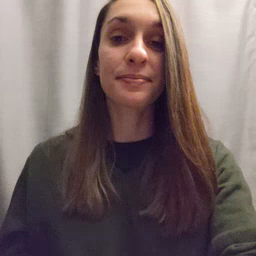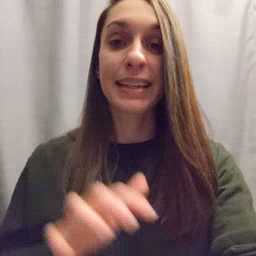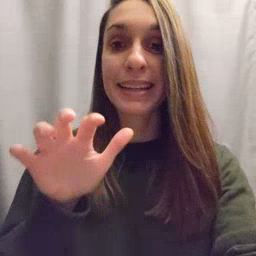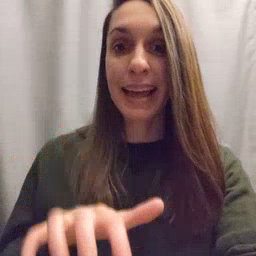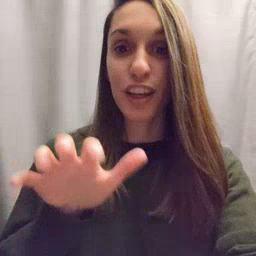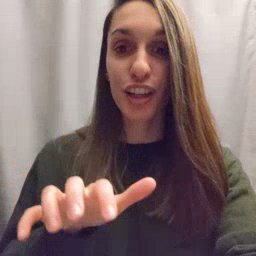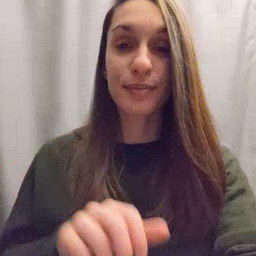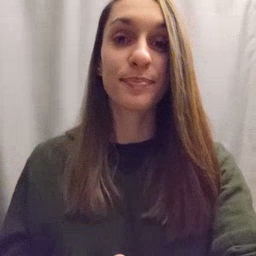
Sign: alligator